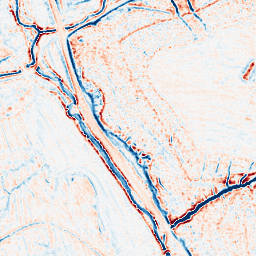
Category: edge_preserving
Decomposition family: bilateral
Decomposition parameters: d: 9
sigma_color: 25
sigma_space: 100
Upsampling method: sinc_blackman
Upsampling parameters: scale: 2
kernel_size: 4
Upsampling scale: 2